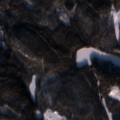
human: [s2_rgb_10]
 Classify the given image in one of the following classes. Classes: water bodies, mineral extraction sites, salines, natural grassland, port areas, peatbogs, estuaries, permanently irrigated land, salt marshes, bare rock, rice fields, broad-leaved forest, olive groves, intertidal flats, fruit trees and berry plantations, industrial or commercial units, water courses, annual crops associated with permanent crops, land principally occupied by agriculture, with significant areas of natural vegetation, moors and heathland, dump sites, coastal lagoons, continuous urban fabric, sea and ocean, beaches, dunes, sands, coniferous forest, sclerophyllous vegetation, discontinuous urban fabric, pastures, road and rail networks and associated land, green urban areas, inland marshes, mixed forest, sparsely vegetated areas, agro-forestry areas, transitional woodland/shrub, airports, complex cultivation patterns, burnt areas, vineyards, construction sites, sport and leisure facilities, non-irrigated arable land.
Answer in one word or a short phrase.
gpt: coniferous forest, mixed forest, transitional woodland/shrub